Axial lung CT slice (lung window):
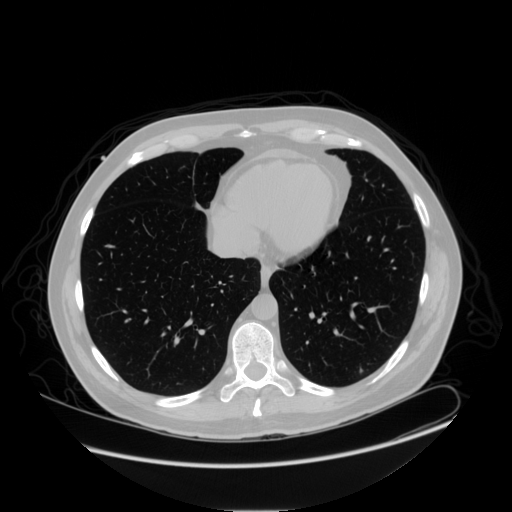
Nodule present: no